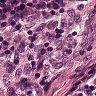
Metastatic tissue present: no